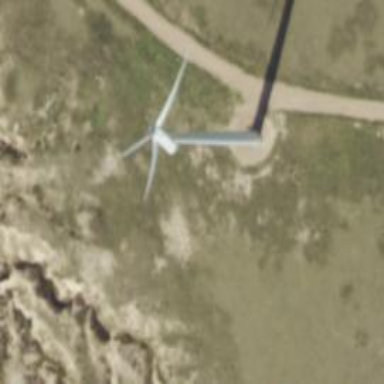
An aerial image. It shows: Wind turbine generator that utilizes wind as its source for generating electricity. It is of the horizontal axis type.